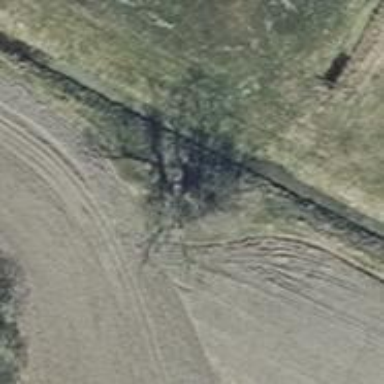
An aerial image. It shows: Deciduous tree with broadleaved leaves.